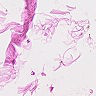
Metastatic tissue present: no